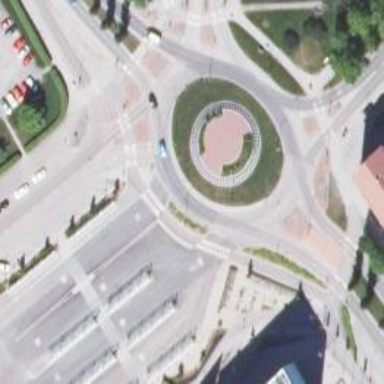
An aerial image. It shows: Secondary road with asphalt surface leading to roundabout junction.